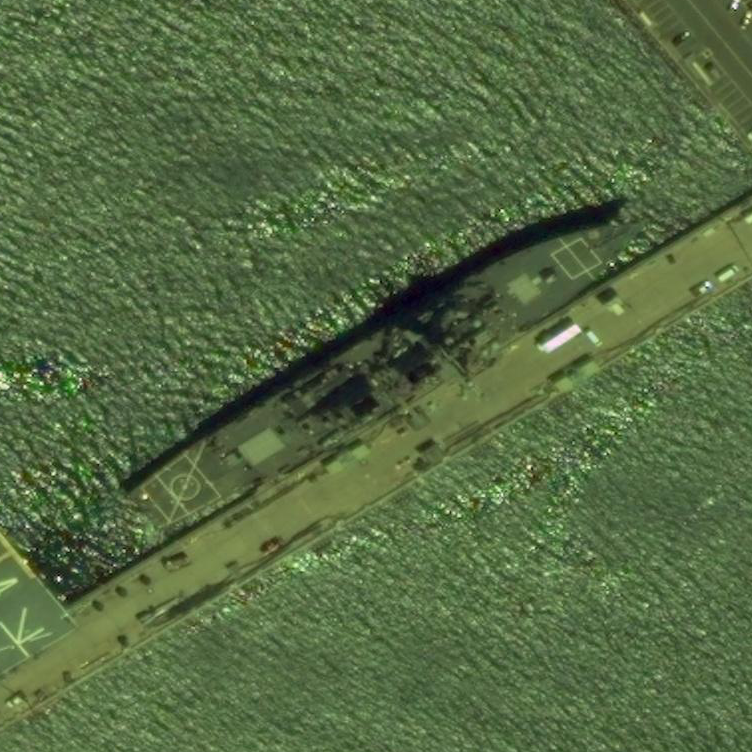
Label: destroyer